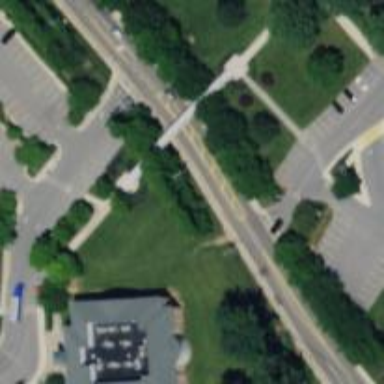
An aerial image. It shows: Viaduct footway bridging the road.